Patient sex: M
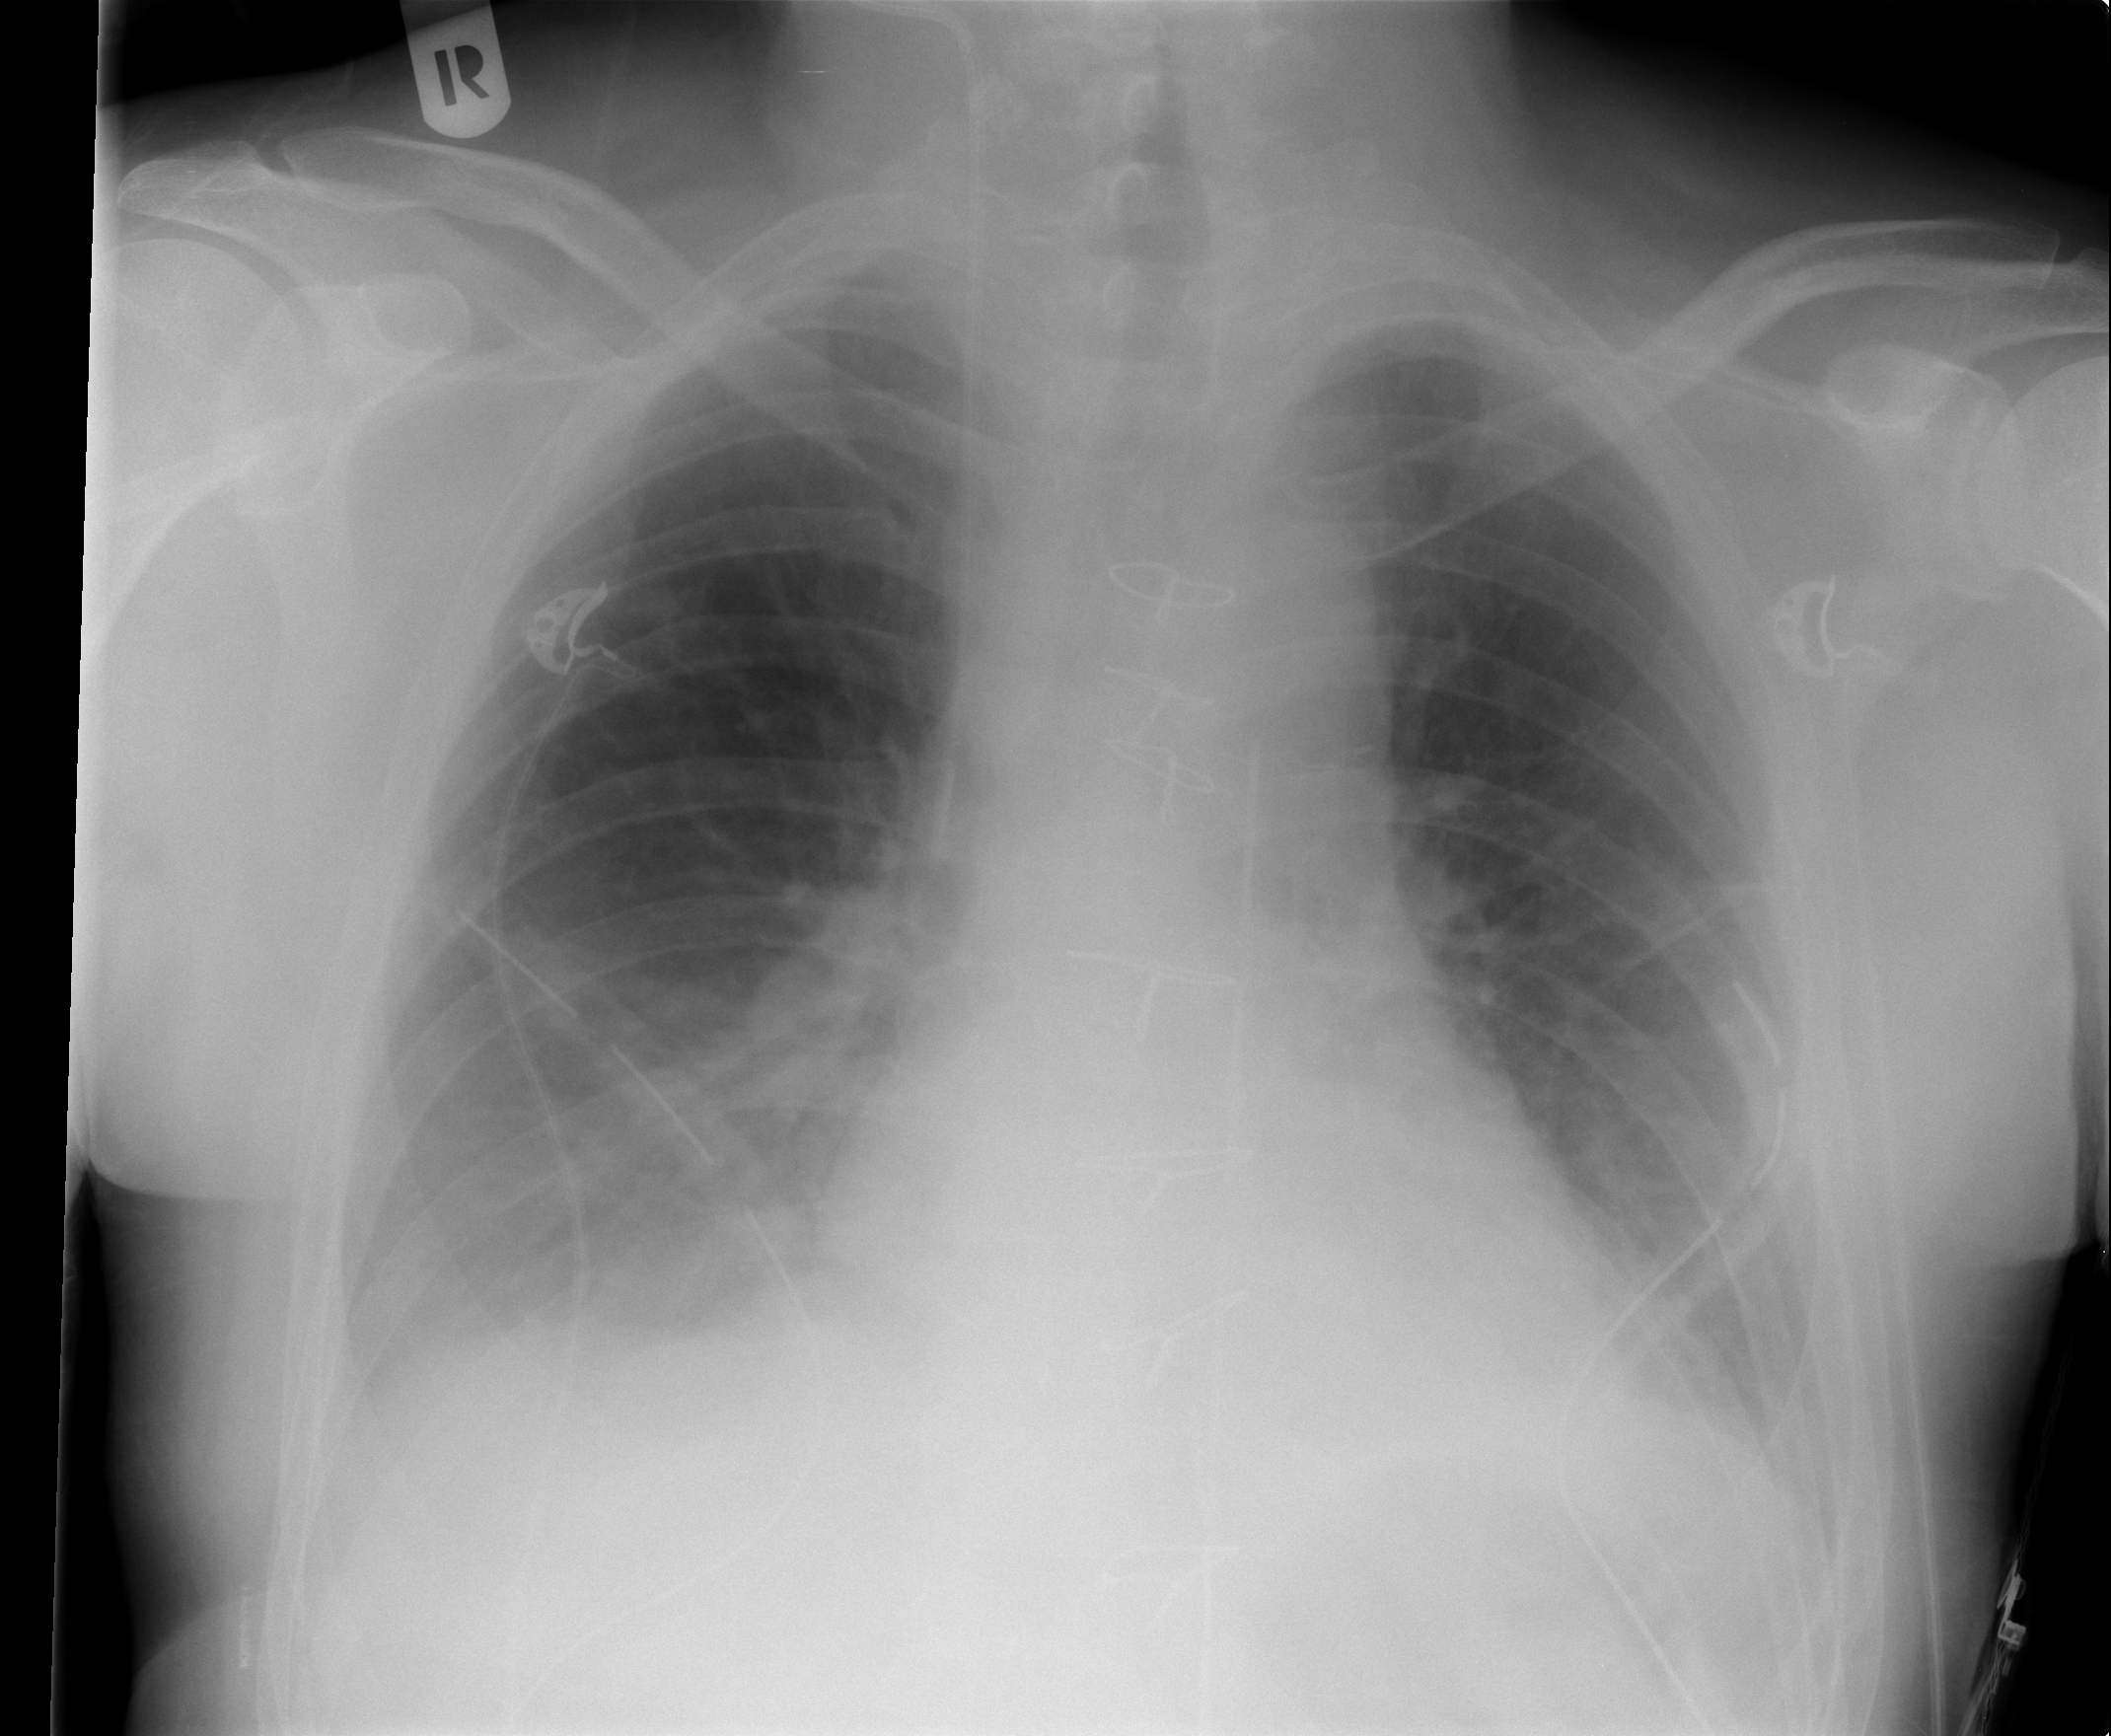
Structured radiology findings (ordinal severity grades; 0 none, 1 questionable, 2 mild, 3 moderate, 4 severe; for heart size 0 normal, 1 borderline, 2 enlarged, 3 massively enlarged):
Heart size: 0
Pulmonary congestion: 0
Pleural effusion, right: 0
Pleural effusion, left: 0
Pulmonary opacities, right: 0
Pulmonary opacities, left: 0
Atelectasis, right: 2
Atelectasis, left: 1